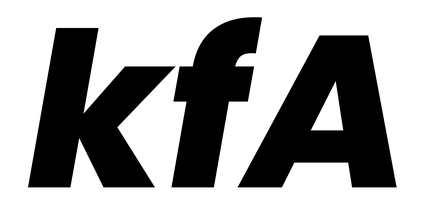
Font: Poppins-ExtraBoldItalic